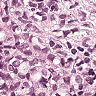
Metastatic tissue present: yes